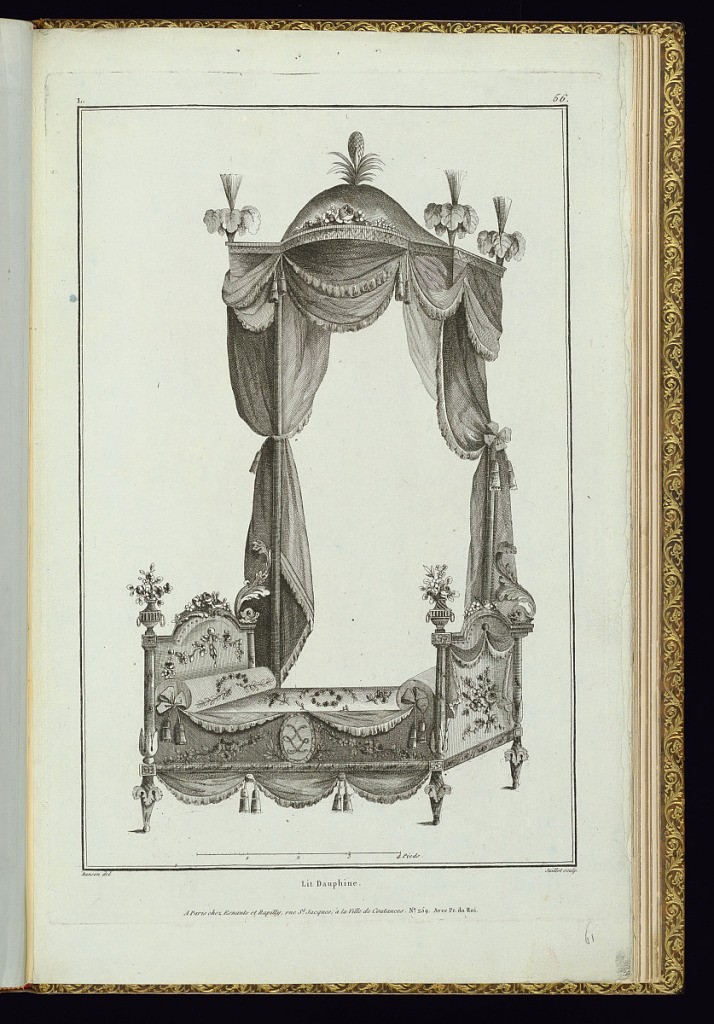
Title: Lit Dauphine
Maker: Pierre Ranson, French, 1736–1786
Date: late 18th century
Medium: Etching and engraving on blue paper
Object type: Print
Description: Design for a crown canopy (baldachin) bed with the crown supported by two poles, along the side of the bed and projecting from the wall. The crown is topped with a pineapple finial and corner feather finials. The bed curtains are tied back. The headboard and footboards are the same height and carved with flowers, dolphins with scrolling acanthus leaf bodies, and vases with flowers. The bed linen is decorated with floral motifs, and swags of hanging textiles. The bed skirt features a central oval cartouche with the French Royal interlaced L's. A scale below the design. The plate is titled, numbered, and signed.